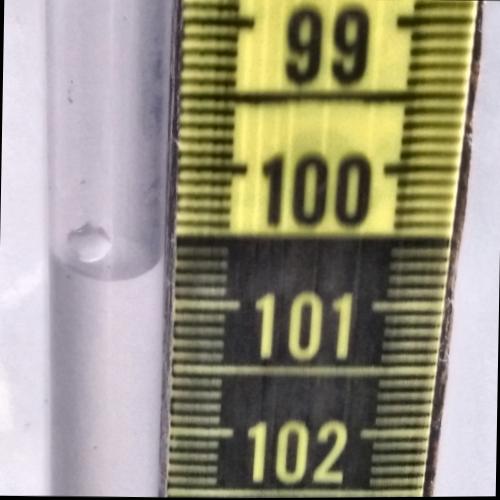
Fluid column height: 100.8 cm